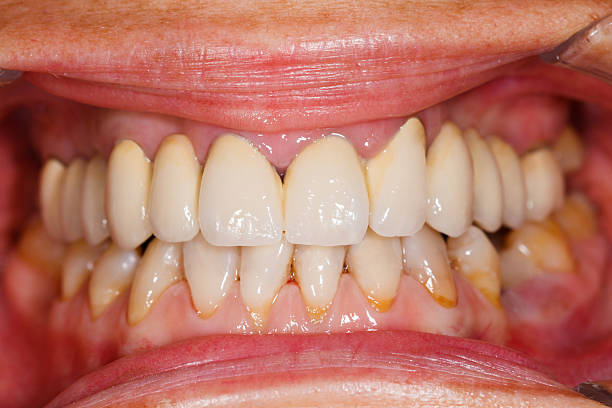
Condition: Calculus